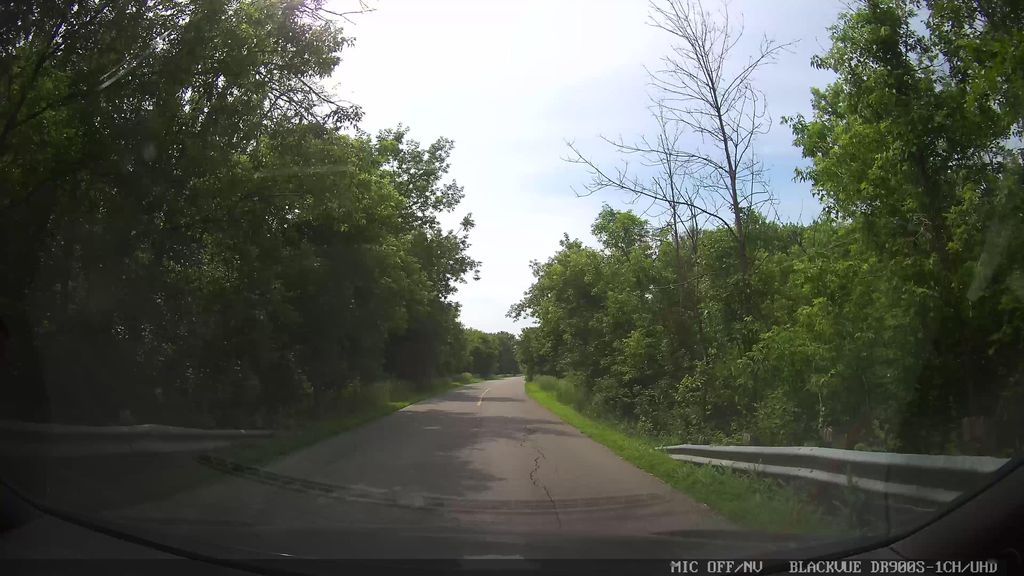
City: ottawa-gatineau